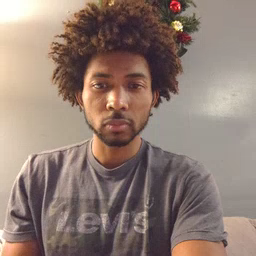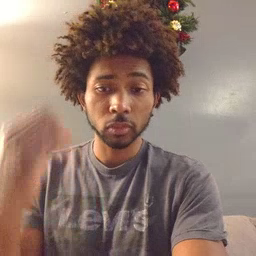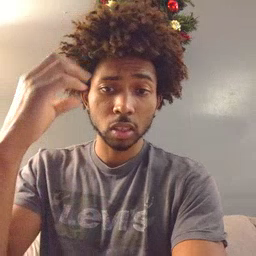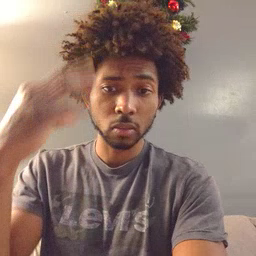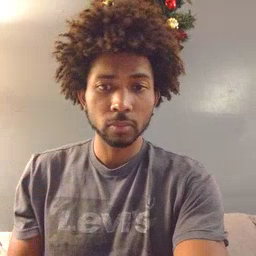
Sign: shower